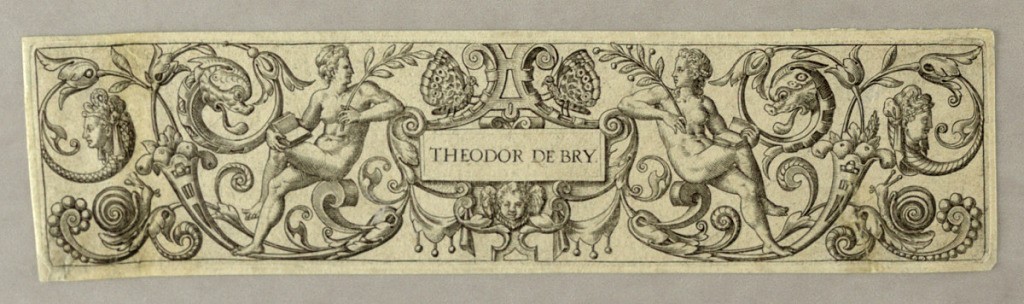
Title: Plate 1, from a set of four frieze designs
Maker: Theodor de Bry, Flemish, 1528 – 1598
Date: ca. 1590
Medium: Engraving on white laid paper
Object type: Print
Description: The first print of the set Berlin 24. Illustrated in Berliner, "Ornamentale Verlage-Blätter, pl. 216, 1.